已知 \(P,Q\) 分别在直线 \(l_1:x-y+1=0\) 与直线 \(l_2:x-y-1=0\) 上，且 \(PQ \perp l_1\)，点 \(A(-4,6)\)，\(B(5,-1)\)，则 \(|AP|+|PQ|+|QB|\) 的最小值为 \underline{\hspace{5em}}.

\vspace{1em}
【解答】
\textbf{【答案】}
\(10+\sqrt{2}\)/\(\sqrt{2}\ +10\)

\textbf{【分析】}
利用数形结合，找到线段的等量关系进行转化，找到 \(|AP|+|QB|\) 最小值即可得解.

\vspace{1em}

\textbf{【详解】}

因为 \(l_1:x-y+1=0\)，\(l_2:x-y-1=0\)，

所以直线 \(l_1\) 与 \(l_2\) 间的距离为 \(\dfrac{|1+1|}{\sqrt{1+1}} = \sqrt{2}\)，又 \(PQ \perp l_1\)，故 \(|PQ|=\sqrt{2}\).

过点 \(B(5,-1)\) 作直线 \(l\) 垂直于 \(l_1:x-y+1=0\)，如图，

则可设直线 \(l\) 的方程为 \(x+y+c=0\)，代入 \(B(5,-1)\)，得 \(5-1+c=0\)，则 \(c=-4\)，

所以直线 \(l\) 的方程为 \(x+y-4=0\)，

将 \(B(5,-1)\) 沿着直线 \(l\) 往上平移 \(\sqrt{2}\) 个单位到 \(B'\) 点，设 \(B'(a,-a+4)\)，

则 \(\sqrt{(a-5)^2 + (-a+5)^2} = \sqrt{2}\)，解得 \(a=4\) 或 \(a=6\)（舍去），则 \(B'(4,0)\)，

连接 \(AB'\) 交直线 \(l_1\) 于点 \(P\)，过 \(P\) 作 \(PQ \perp l_2\) 于 \(Q\)，连接 \(BQ\)，

有 \(BB' \parallel PQ\)，\(|BB'|=|PQ|\)，即四边形 \(BB'PQ\) 为平行四边形，

则 \(|PB'|=|BQ|\)，即有 \(|AP|+|QB|=|AP|+|PB'|=|AB'|\)，

显然 \(|AB'|\) 是直线 \(l_1\) 上的点与点 \(A,B'\) 距离和的最小值，

因此 \(|AP|+|QB|\) 的最小值，即 \(|AP|+|PB'|\) 的最小值 \(|AB'|\)，

而 \(|AB'| = \sqrt{(-4-4)^2 + (6-0)^2} = 10\)，所以 \(|AP|+|PQ|+|QB|\) 的最小值为 \(|AB'|+|PQ| = 10+\sqrt{2}\).

故答案为：\(10+\sqrt{2}\).

\vspace{1em}

\textbf{【点睛】}
关键点睛：本题解决的关键是将 \(|AP|+|QB|\) 等价转化为 \(|AP|+|PB'|\)，从而得解.
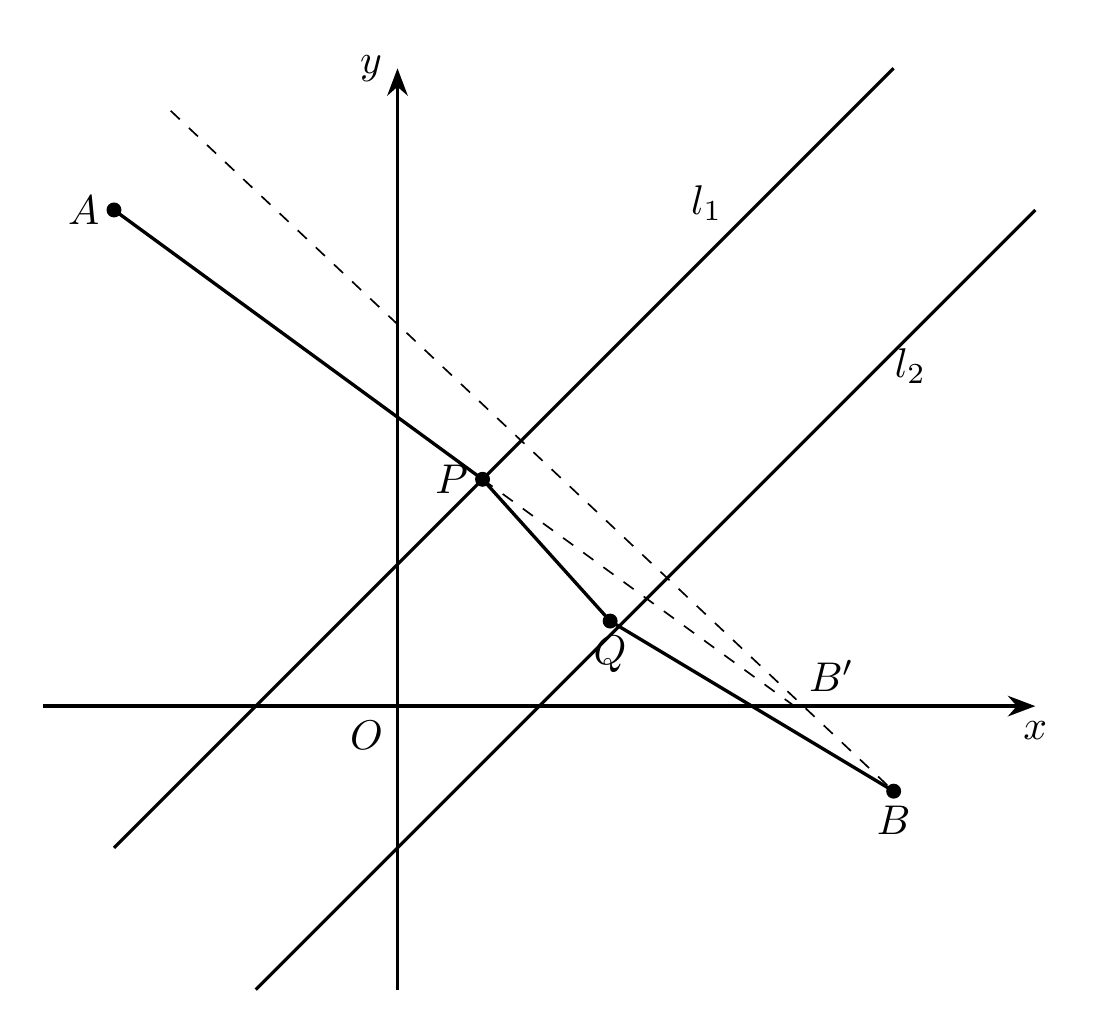